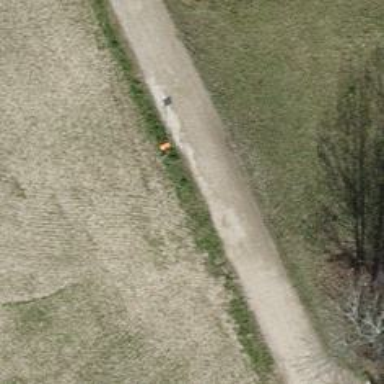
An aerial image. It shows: Aerial orange marker.